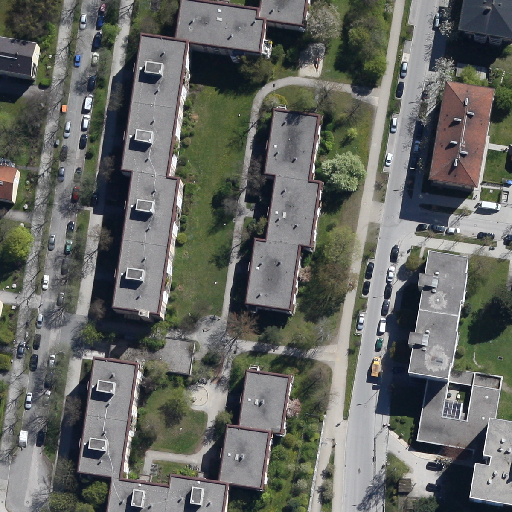
Referring expression: van in the parking area